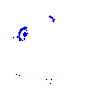
Particle: kaon